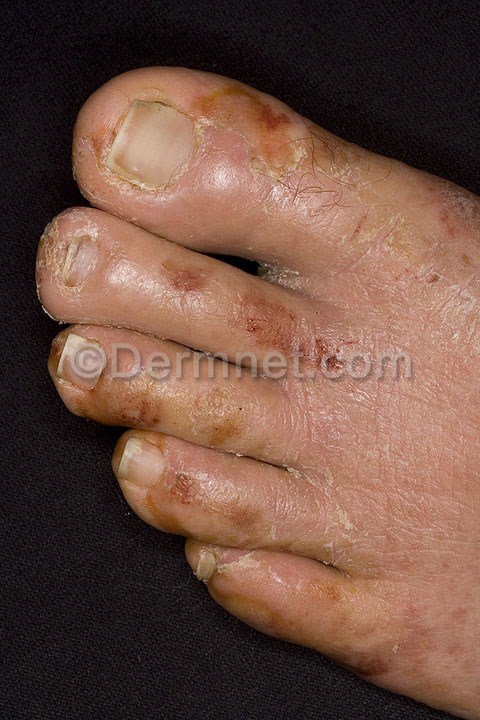
Disease: Eczema Photos